Interaction volume radius: 5 \u00c5
Interaction volume height: 25 \u00c5
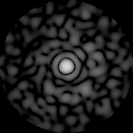
Disorder parameter: 0.8614